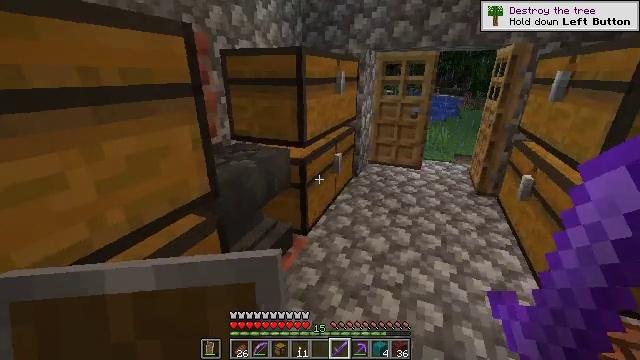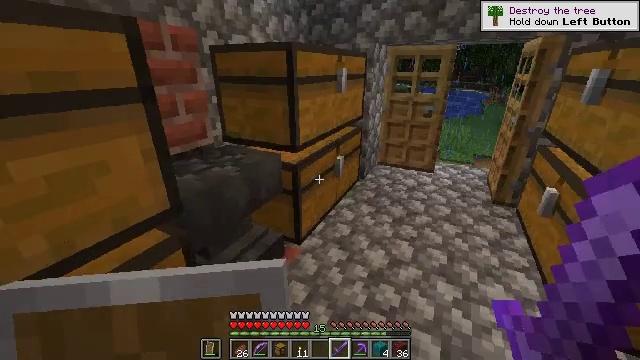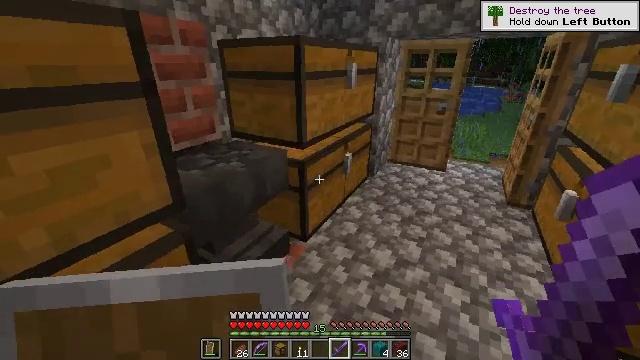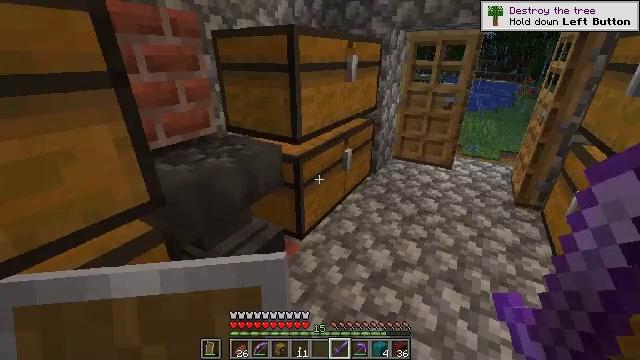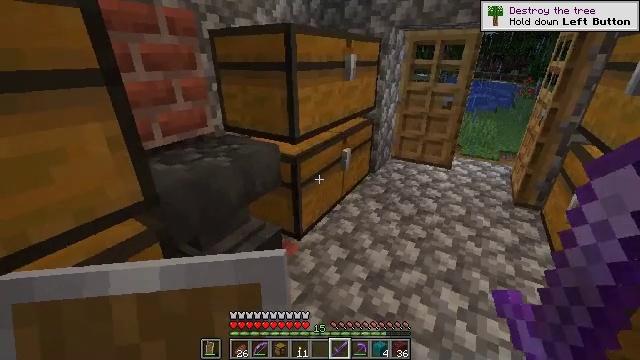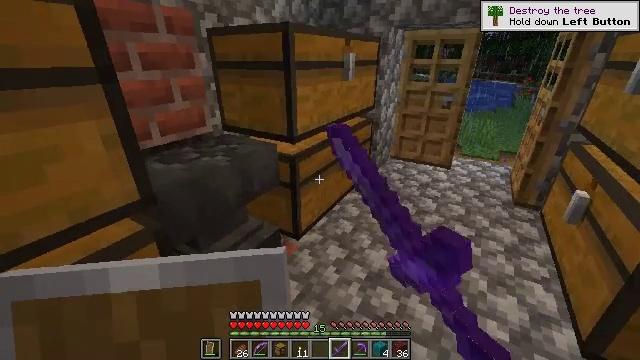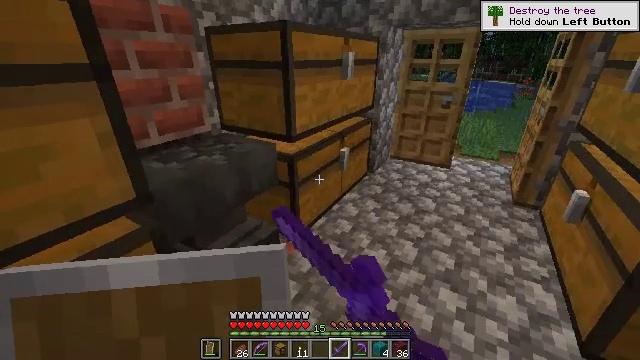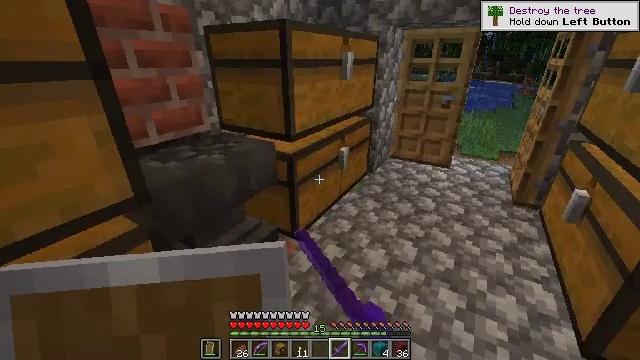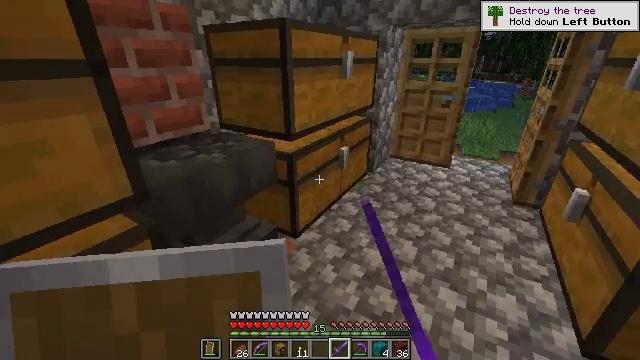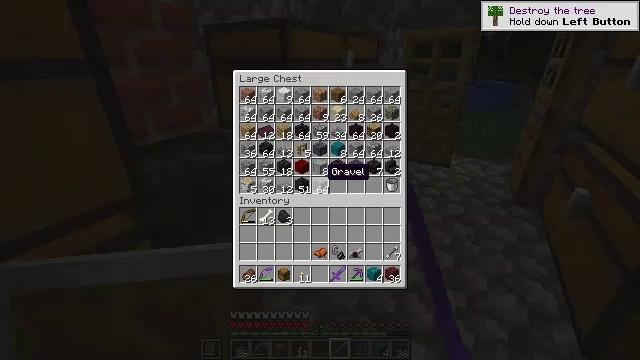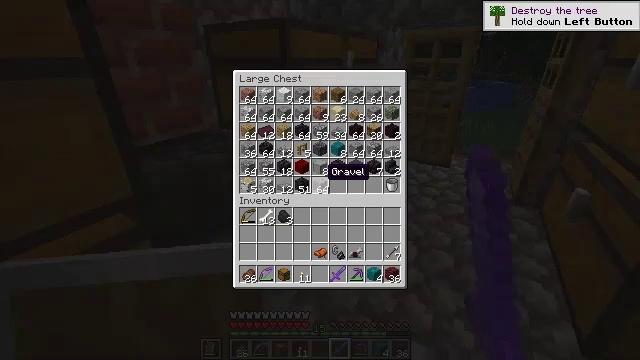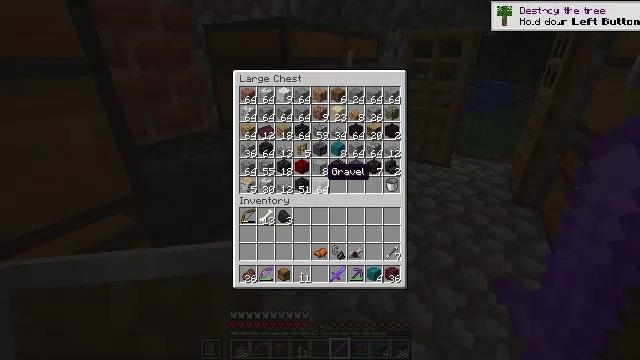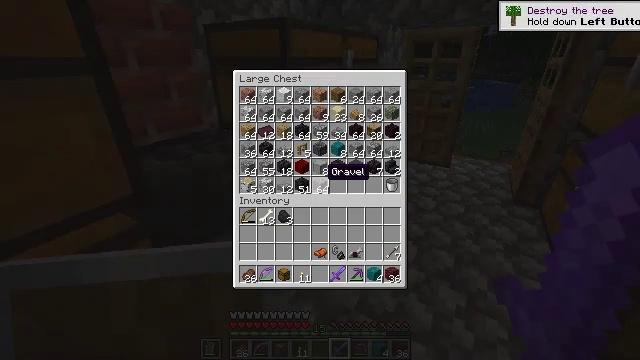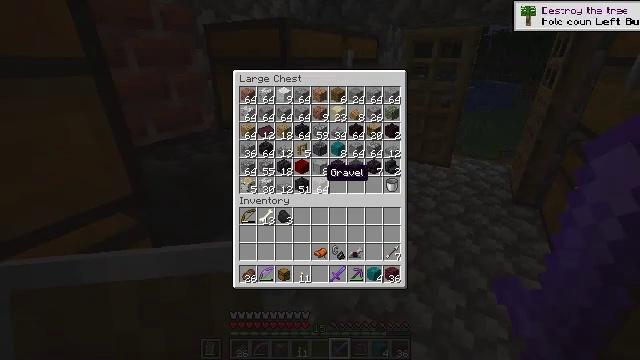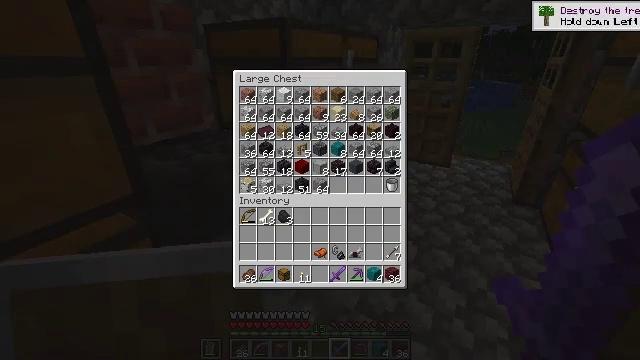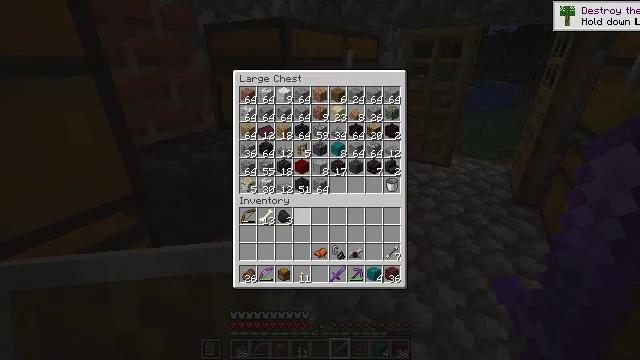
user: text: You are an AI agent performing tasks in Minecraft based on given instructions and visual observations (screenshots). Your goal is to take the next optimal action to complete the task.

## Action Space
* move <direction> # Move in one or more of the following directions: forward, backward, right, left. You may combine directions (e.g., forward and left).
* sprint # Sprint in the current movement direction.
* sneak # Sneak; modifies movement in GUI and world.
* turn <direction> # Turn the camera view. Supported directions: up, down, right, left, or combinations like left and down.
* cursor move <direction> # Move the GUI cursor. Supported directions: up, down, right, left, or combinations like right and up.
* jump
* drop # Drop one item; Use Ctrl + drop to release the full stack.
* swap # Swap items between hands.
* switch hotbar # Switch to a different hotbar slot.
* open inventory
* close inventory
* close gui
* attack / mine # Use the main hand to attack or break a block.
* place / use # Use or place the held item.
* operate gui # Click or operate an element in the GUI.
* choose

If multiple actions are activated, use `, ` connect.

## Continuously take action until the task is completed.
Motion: motion action
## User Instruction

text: In the crafting menu, combine ender pearl and blaze powder for an ender eye.
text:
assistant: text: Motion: move forward and move right, turn left and down
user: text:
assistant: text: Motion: turn left
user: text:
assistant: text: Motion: turn left and down
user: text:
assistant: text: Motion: use / place
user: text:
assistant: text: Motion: use / place
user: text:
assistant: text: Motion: use / place
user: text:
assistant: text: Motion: use / place
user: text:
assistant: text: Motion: no_op
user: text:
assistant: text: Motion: no_op
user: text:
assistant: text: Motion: no_op
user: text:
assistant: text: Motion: no_op
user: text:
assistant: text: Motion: no_op
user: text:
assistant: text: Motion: sneak
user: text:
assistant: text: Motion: sneak, turn down
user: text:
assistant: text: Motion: sneak, turn left and down
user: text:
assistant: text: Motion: sneak, turn down
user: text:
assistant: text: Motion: sneak, turn down
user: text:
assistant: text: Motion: sneak
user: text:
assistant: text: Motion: sneak
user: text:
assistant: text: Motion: sneak
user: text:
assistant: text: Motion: sneak, turn right
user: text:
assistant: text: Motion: sneak, turn right
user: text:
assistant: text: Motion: sneak
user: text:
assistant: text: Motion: sneak
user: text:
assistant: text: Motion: sneak
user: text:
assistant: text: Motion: sneak
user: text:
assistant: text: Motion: sneak
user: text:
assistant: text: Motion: sneak
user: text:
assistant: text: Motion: sneak, turn left
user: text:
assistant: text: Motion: sneak, turn left and up